I will show an image sequence of human cooking. I have annotated the images with numbered circles. Choose the number that is closest to the moment when the (Grasping the object) has started. You are a five-time world champion in this game. Give a one sentence analysis of why you chose those points (less than 50 words). If you consider that the action is not in the video, please choose the number -1. Provide your answer at the end in a json file of this format: {"points": []}
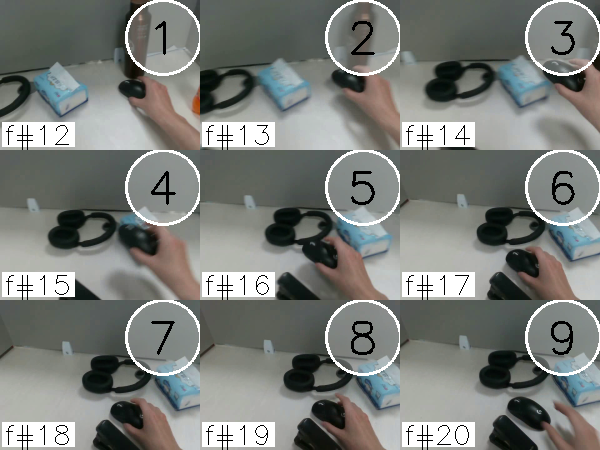
Frame 1 shows the clearest moment of hand-object contact.
{"points": [1]}